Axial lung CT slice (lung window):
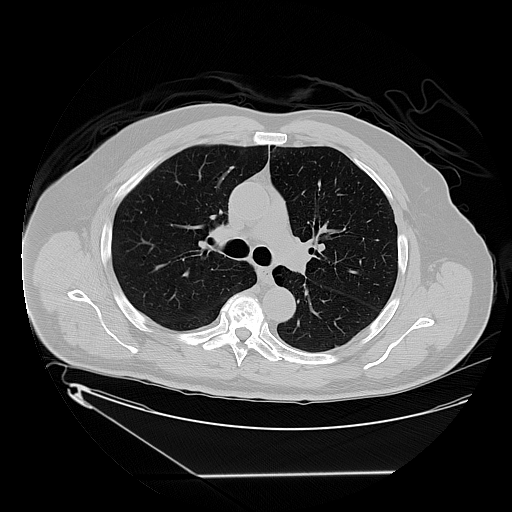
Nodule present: no